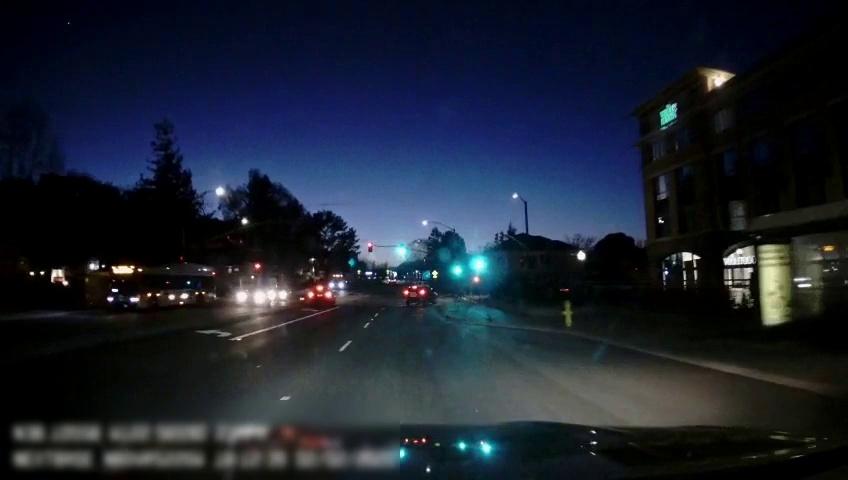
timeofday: Night
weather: Other
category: Drivable Space
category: Vehicles | SUV
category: Vehicles | SUV
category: Vehicles | Bus
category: Vehicles | Truck
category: Lanes | Current Lane
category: Lanes | Alternate Lane
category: Traffic | Lights